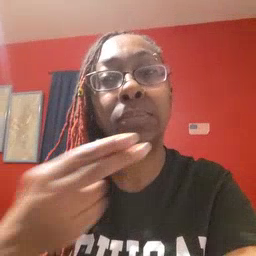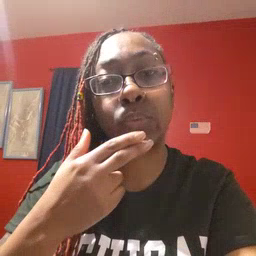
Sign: cute